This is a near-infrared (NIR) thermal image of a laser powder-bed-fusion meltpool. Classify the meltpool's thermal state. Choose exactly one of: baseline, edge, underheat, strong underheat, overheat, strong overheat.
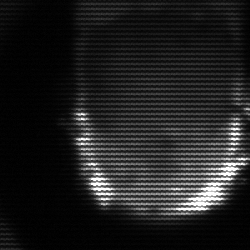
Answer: baseline